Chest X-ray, AP view. Patient: 55 years old, sex M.
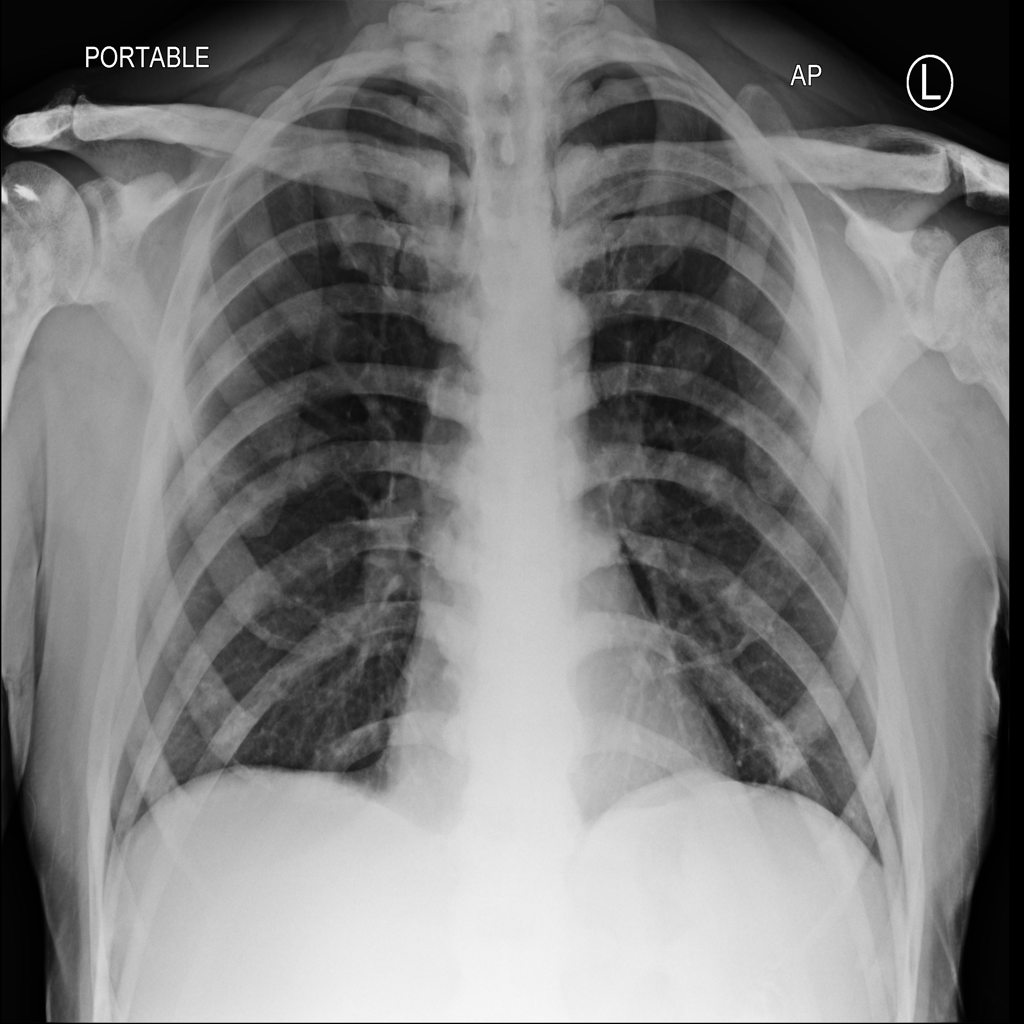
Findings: No Finding